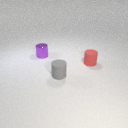
small gray rubber cylinder in front of small purple metal cylinder